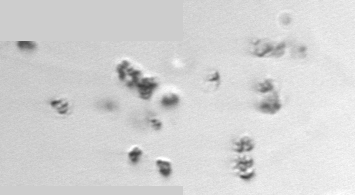
Label: Phaeocystis